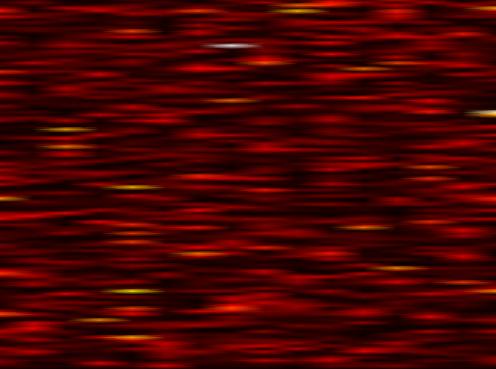
Label: UFMC